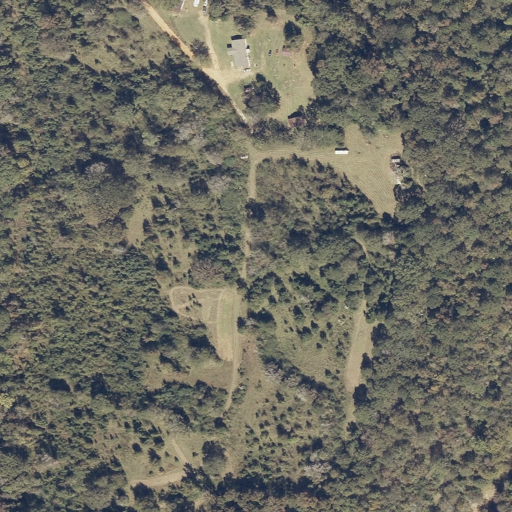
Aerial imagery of mountain in Alabama named Johnson Hill containing deciduous forest, pasture, woody wetlands, open development, evergreen forest, shrub, and mixed forest